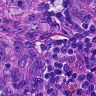
Metastatic tissue present: yes